Question: So I am trying to create this table in access SQl. I know the basics of creating tables. However I am stuck with extra details to each field. HEre is what I need to create:

How would i go about setting required to yes/no, the caption and primary key etc..?
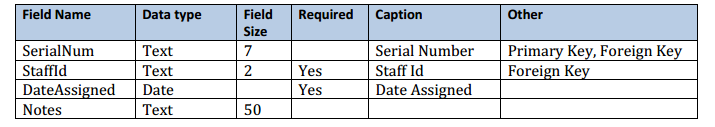
Answer: Setting yes/no is done by adding a 'NOT NULL' constraint to the field definition:
'''
CREATE TABLE IceCream (
Flavor TEXT(25) NOT NULL
);
'''
---
There doesn't seem to be a way to set this using SQL. See <URL>.
---
The primary key can be set using the 'PRIMARY KEY' clause on a single field, or as a separate 'CONSTRAINT' definition. If you have a multi-field primary key, you must use the second form.
'''
CREATE TABLE IceCream (
Flavor TEXT(25) PRIMARY KEY
);
CREATE TABLE Sundae (
Name TEXT(25),
Flavor TEXT(25),
CONSTRAINT PK_Sundae
PRIMARY KEY (Name)
);
'''
---
The foreign key can be set with a 'CONSTRAINT' definition:
'''
CREATE TABLE IceCream (
Flavor TEXT(25) PRIMARY KEY
);
CREATE TABLE Sundae (
Name TEXT(25) PRIMARY KEY,
Flavor TEXT(25),
CONSTRAINT FK_Sundae_IceCream
FOREIGN KEY (Flavor)
REFERENCES IceCream (Flavor)
);
'''
---
: These are not examples of proper database design (normalization and such). They're just examples I made up on the spot.
---
- <URL>